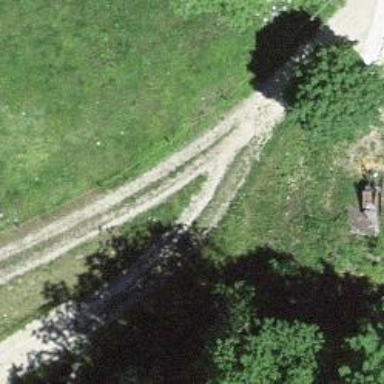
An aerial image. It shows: Gravel track with grade4 tracktype.